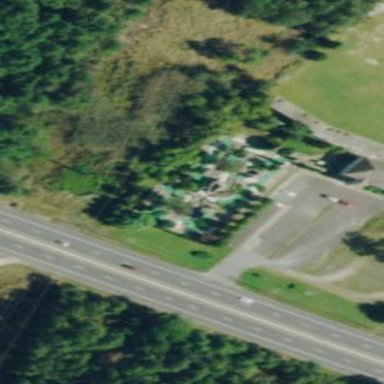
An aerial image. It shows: Miniature golf leisure land.